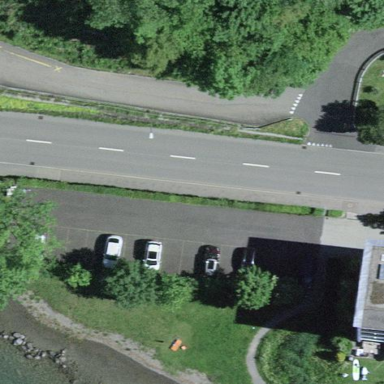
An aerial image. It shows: Parking area.